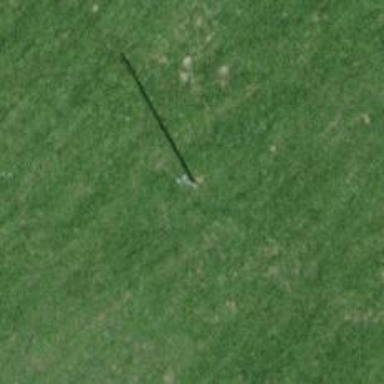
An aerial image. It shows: Power pole.